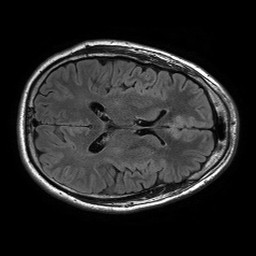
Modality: FLAIR
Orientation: axial
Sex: male
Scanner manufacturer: philips
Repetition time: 11 s
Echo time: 0.125 s